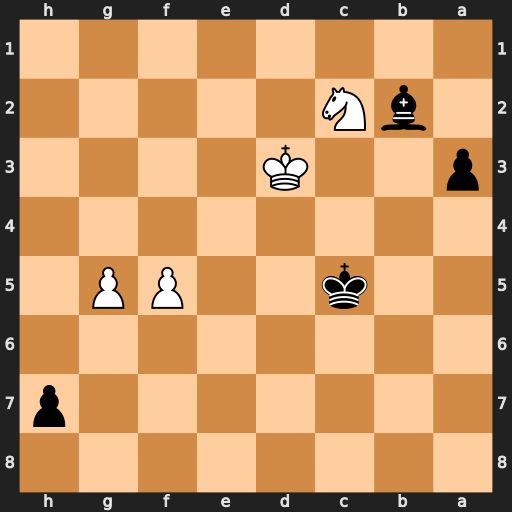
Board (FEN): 8/7p/8/2k2PP1/8/p2K4/1bN5/8
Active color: b
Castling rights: -
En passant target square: -
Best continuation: a2 f6 h5 f7 Bg7